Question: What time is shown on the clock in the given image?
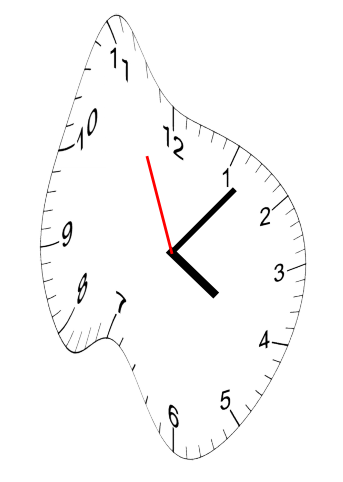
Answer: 04:06:56